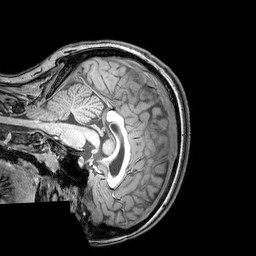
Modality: T1w
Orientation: sagittal
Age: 21
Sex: female
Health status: healthy
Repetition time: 0.081 s
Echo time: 0.037 s